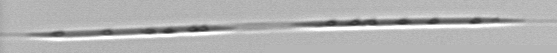
Label: Rhizosolenia